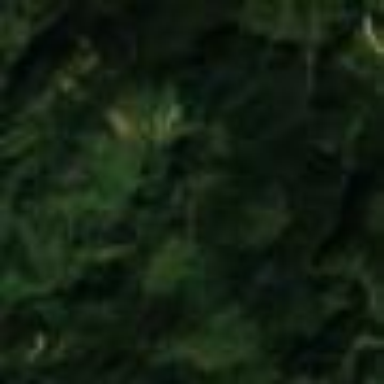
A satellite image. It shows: Serene woodland landscape.